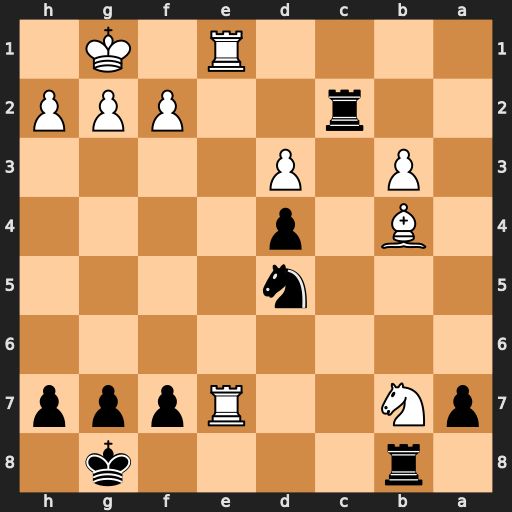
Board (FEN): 1r4k1/pN2Rppp/8/3n4/1B1p4/1P1P4/2r2PPP/4R1K1
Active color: b
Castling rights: -
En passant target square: -
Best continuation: Nxe7 Bxe7 Rxb7